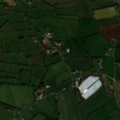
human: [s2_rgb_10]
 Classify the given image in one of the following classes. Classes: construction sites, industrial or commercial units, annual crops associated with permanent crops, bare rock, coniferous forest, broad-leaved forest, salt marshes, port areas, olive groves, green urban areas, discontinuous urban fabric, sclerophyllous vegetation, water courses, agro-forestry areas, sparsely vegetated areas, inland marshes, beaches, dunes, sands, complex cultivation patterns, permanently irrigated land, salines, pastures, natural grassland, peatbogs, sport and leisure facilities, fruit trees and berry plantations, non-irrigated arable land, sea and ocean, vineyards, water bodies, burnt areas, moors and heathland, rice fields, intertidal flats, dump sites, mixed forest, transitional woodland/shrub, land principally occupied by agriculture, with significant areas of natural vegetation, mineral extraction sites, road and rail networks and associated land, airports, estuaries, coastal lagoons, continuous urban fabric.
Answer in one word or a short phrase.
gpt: pastures, complex cultivation patterns